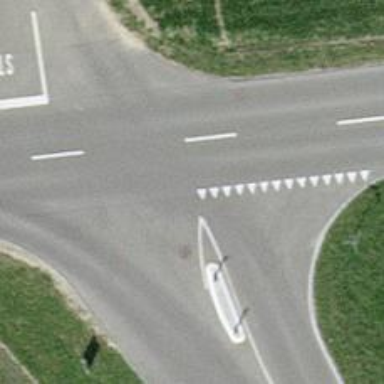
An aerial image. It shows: Road with "give way" sign.